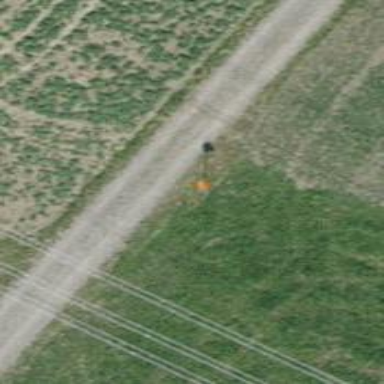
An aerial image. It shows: Pipeline marker.